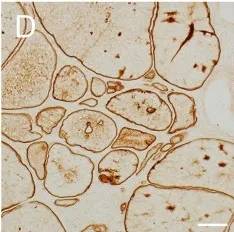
Right quadriceps muscle biopsy findings. Dystrophin.
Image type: pathology (immunostaining)